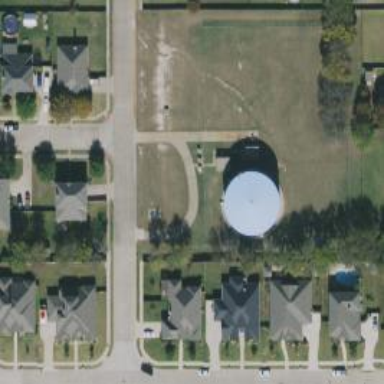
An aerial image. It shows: Storage tank with man-made structure.